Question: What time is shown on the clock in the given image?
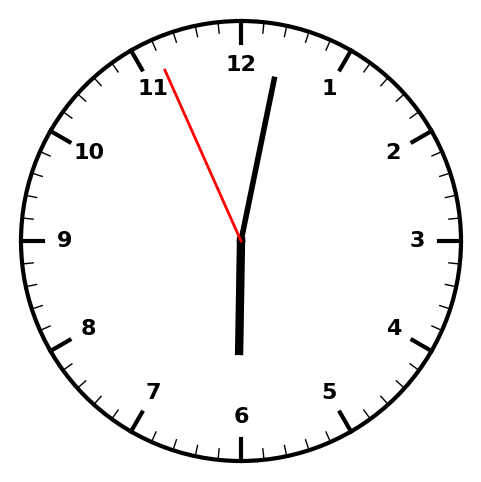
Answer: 06:01:56